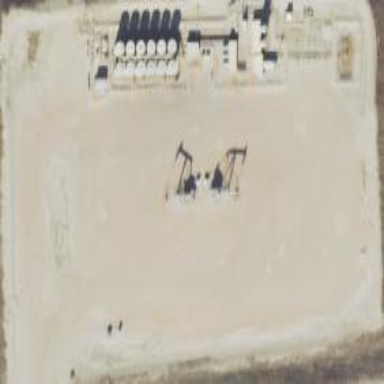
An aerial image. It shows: Industrial area focused on oil production.